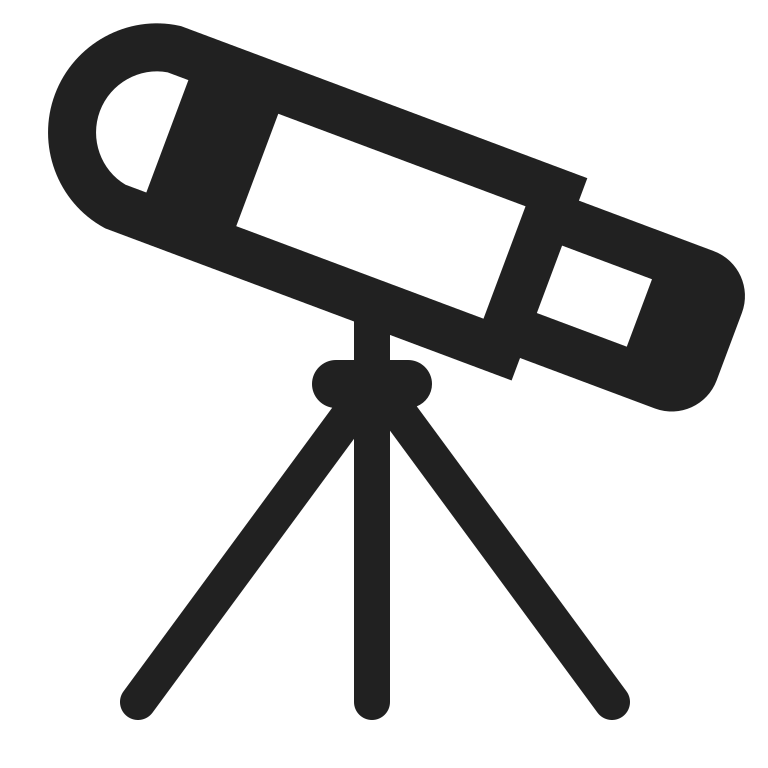
telescope high contrast